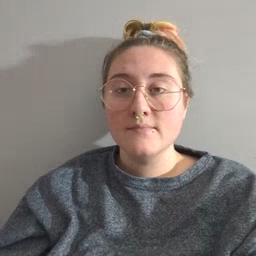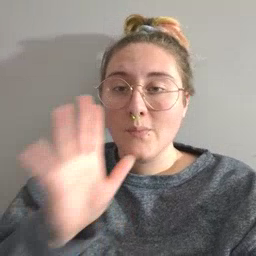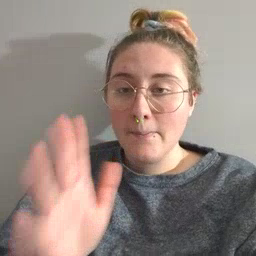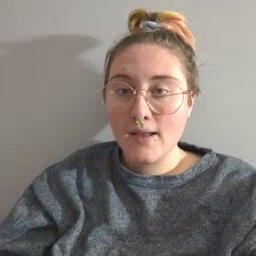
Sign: grandma